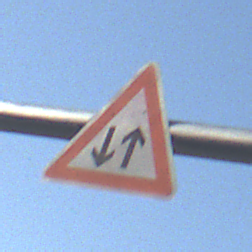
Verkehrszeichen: Gegenverkehr
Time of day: MorningAfternoon
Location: Outdoor (Urban)
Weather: Clear
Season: NotSpecified
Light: Natural